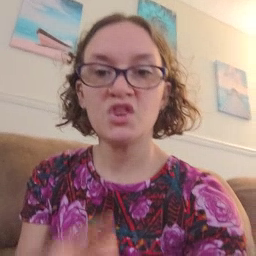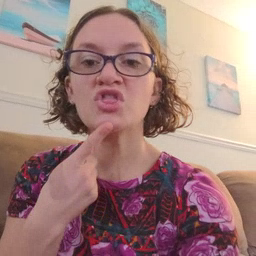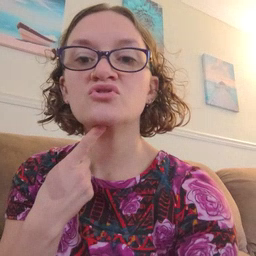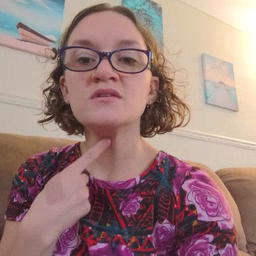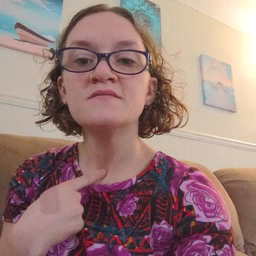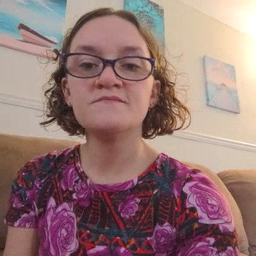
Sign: thirsty